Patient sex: M
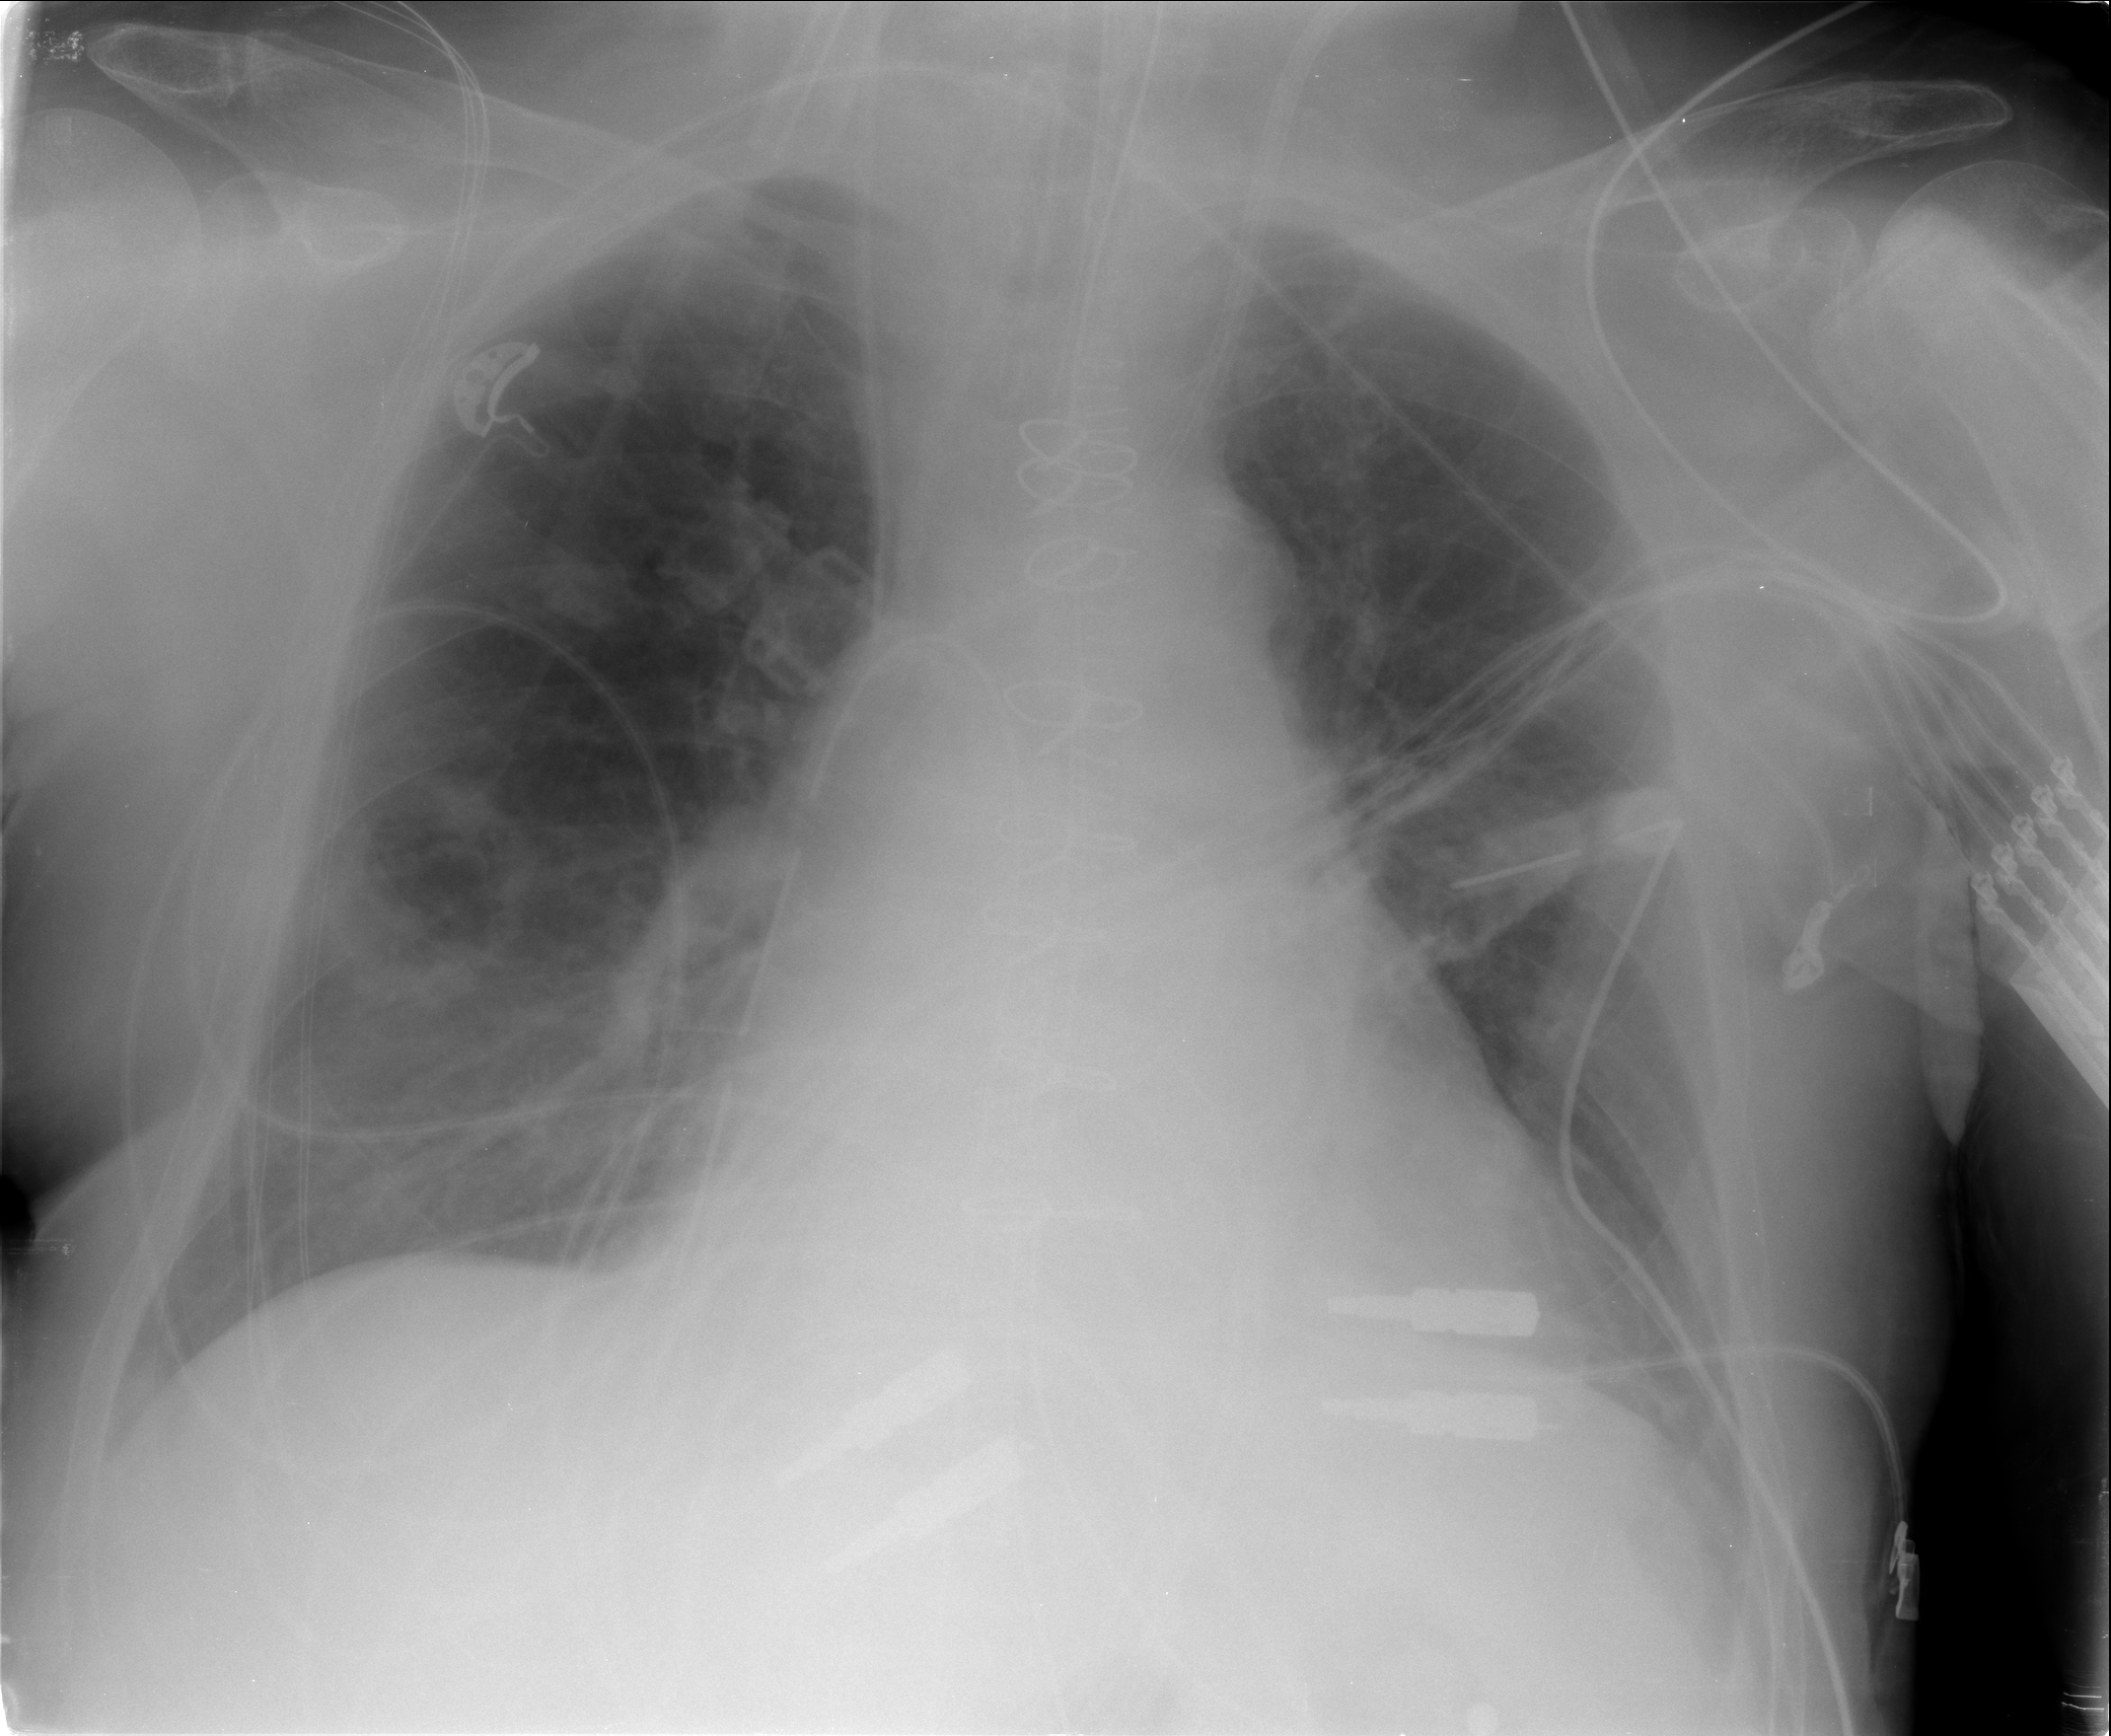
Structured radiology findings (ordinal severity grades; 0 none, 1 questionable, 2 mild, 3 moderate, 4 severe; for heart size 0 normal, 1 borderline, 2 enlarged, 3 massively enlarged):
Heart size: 1
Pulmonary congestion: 2
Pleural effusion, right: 1
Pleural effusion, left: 0
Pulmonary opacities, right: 1
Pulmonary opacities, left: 0
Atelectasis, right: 2
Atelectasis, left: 0